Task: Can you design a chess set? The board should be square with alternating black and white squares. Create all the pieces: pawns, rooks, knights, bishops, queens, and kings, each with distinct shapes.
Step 3895:
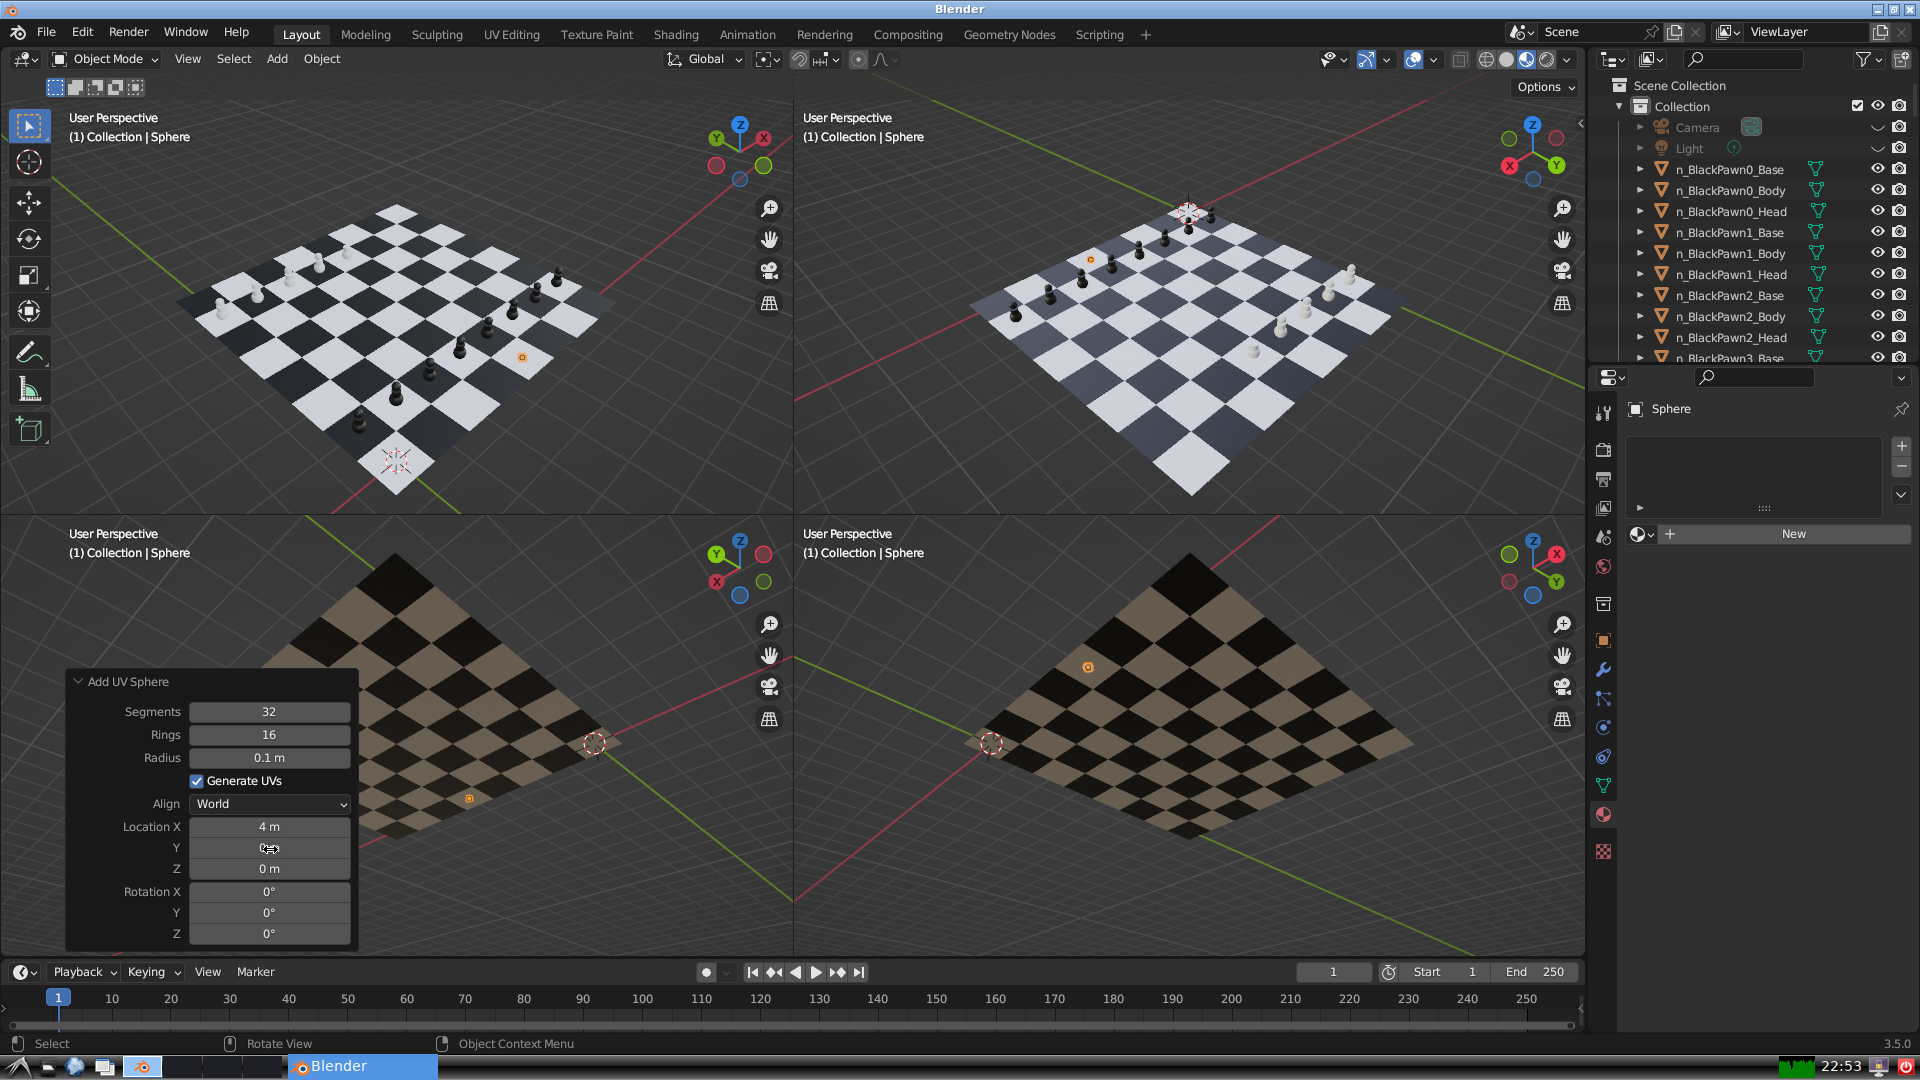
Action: click: no